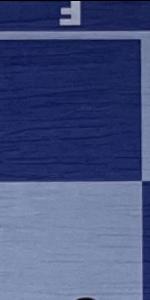
Label: Empty